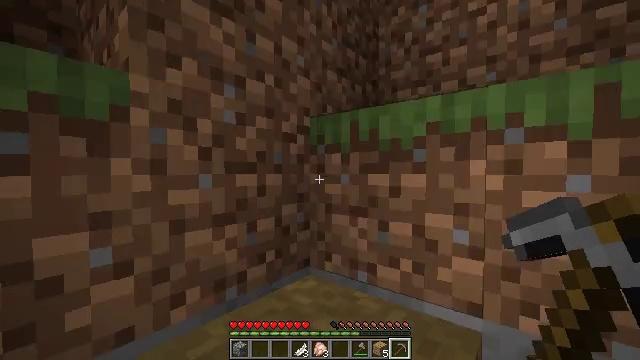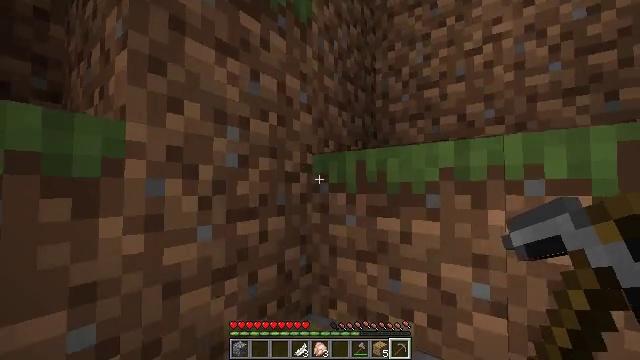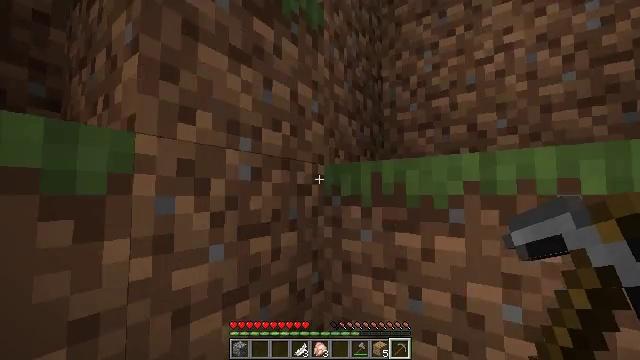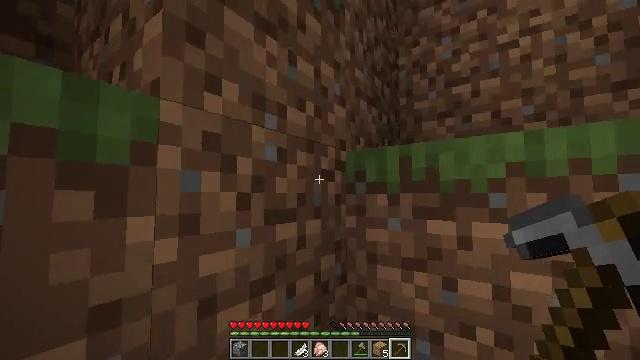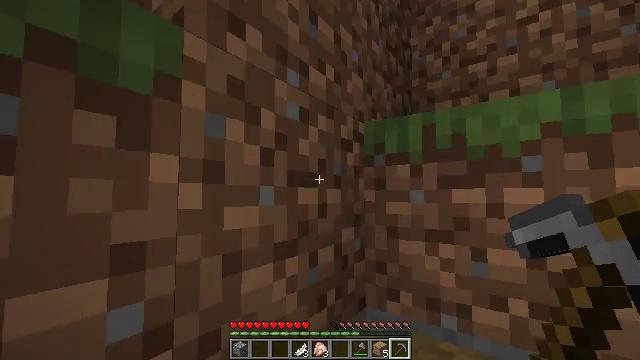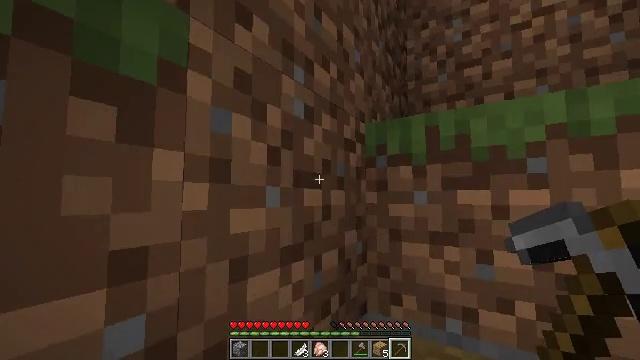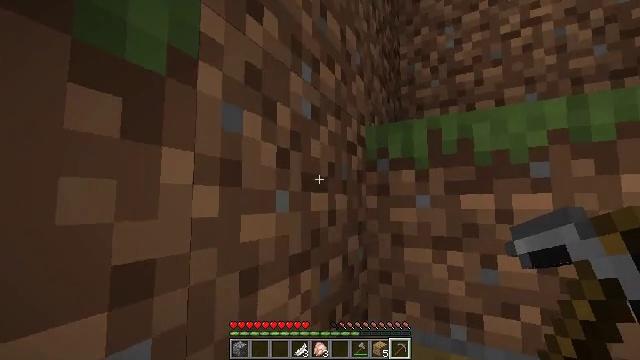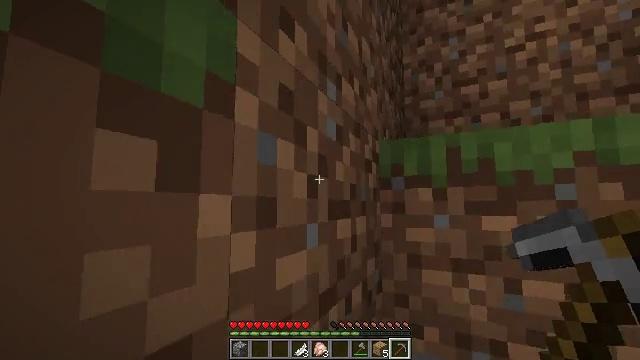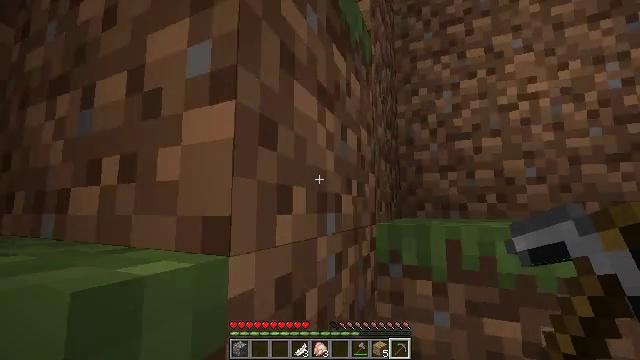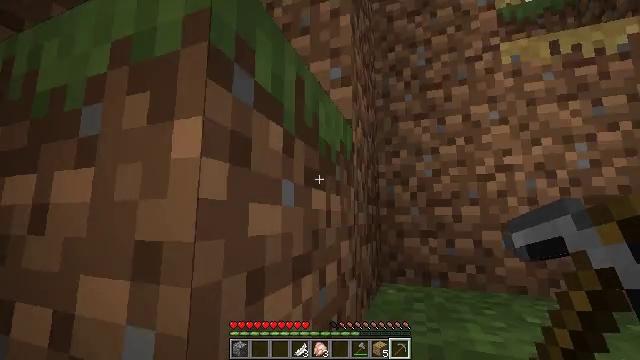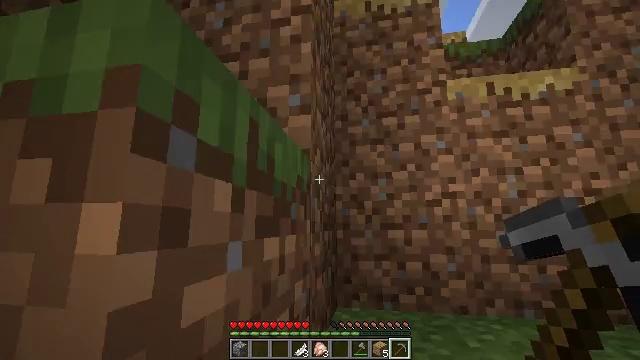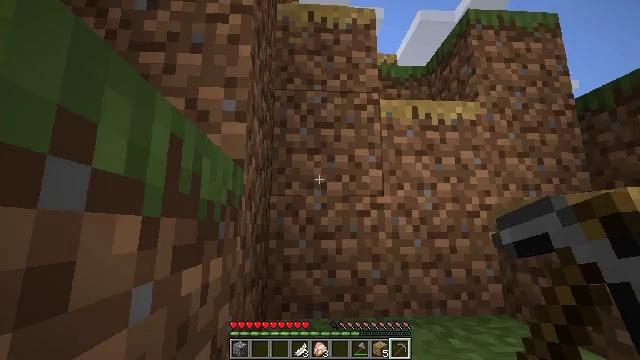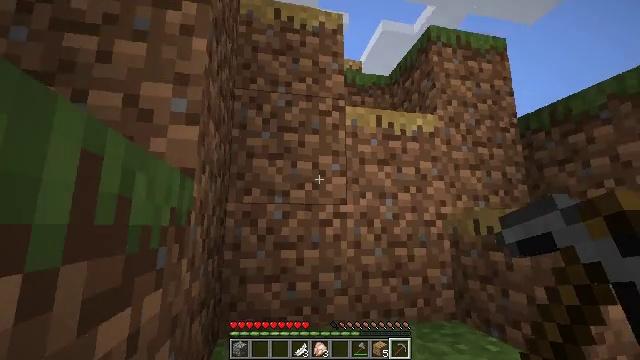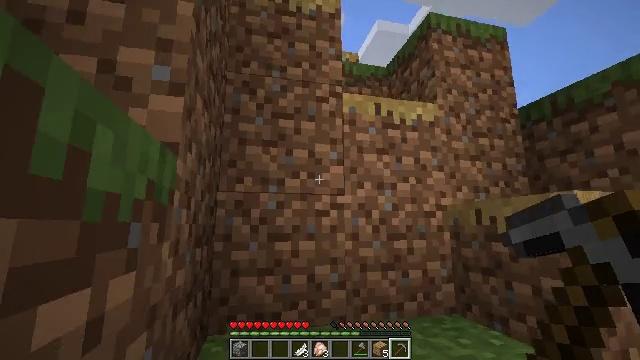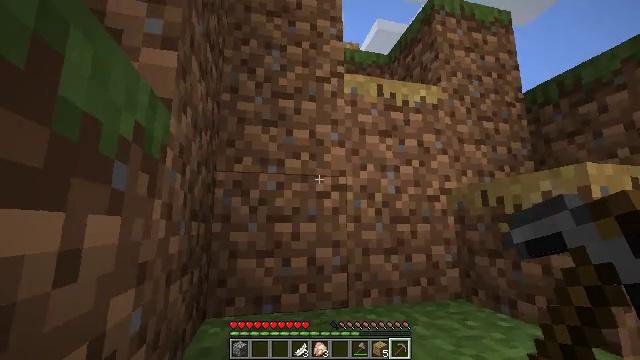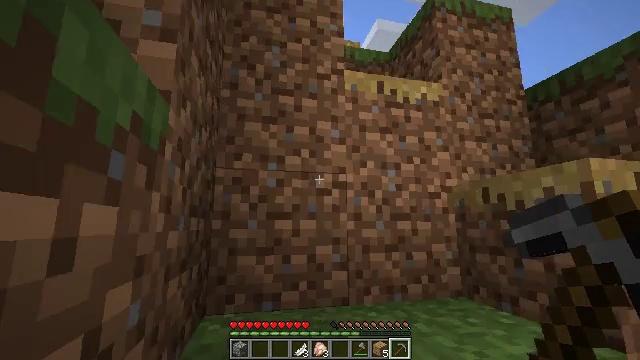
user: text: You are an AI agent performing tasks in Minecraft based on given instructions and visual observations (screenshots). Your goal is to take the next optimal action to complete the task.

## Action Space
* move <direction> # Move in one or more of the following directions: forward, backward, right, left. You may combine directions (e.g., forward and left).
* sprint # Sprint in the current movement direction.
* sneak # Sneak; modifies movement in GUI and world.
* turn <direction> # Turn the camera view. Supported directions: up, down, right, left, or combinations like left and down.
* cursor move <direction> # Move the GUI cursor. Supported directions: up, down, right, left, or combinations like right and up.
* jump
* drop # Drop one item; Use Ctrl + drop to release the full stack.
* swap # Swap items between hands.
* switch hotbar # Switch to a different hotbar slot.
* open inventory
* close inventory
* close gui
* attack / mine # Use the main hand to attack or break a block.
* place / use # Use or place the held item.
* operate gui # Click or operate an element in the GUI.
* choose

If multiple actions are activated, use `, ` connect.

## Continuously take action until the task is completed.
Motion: motion action
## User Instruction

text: Gather stripped oak wood for building.
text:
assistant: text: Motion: move forward, turn right and up, jump
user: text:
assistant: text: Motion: move forward, turn up, jump
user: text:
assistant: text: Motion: move forward, jump
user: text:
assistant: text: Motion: move forward, jump
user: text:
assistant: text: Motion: move forward, turn right, jump
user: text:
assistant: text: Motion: move forward, turn right, jump
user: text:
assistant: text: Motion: move forward, turn right, jump
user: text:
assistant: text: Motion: move forward, turn right and up, jump
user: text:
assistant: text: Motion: move forward, turn right and up, jump
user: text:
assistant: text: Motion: move forward, turn right and up, jump
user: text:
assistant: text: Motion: move forward, turn right, jump
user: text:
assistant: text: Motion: move forward, turn right, jump
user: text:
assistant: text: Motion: move forward, turn right, jump
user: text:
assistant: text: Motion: move forward, jump
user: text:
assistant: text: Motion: move forward, jump
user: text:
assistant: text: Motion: move forward, jump
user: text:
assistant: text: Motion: move forward, jump
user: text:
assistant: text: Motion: move forward, jump
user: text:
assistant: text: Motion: move forward, jump
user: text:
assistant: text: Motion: move forward, jump
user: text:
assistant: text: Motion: move forward, turn right and down, jump
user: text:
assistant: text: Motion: move forward, turn right and down, jump
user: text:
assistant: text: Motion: move forward, turn right and down, jump
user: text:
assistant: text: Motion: move forward, turn right and down, jump
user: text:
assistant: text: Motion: move forward, jump
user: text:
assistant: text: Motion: move forward, turn right, jump
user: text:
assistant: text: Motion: move forward, turn right, jump
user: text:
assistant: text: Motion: move forward, turn right, jump
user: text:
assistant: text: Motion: move forward, turn right, jump
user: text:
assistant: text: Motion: move forward, turn right, jump